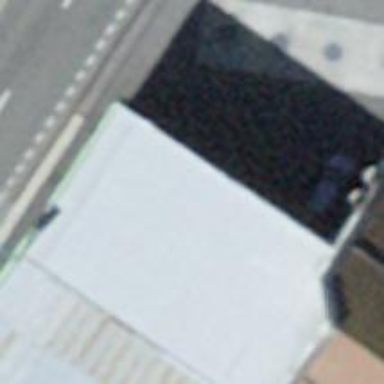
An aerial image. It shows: Fuel station.